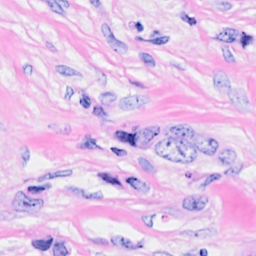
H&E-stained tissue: Breast